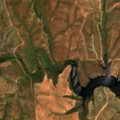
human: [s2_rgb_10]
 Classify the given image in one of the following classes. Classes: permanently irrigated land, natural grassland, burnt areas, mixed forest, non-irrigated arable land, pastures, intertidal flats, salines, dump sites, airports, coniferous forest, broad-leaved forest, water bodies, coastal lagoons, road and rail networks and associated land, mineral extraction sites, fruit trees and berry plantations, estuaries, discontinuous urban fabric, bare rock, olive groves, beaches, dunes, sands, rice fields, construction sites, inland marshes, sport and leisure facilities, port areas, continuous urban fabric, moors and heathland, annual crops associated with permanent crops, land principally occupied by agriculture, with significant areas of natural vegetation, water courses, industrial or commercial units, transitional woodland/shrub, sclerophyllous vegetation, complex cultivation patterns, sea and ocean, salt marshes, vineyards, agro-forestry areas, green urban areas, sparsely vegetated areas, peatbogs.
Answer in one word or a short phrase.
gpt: continuous urban fabric